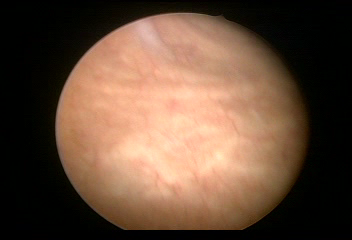
Modality: WLC
Class: Normal mucosa
Bladder cancer association: No